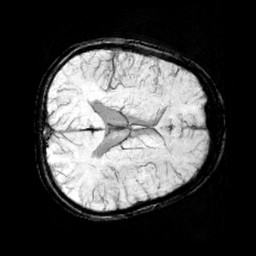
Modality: minIP
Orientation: axial
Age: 12
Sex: female
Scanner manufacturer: siemens
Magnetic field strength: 3 T
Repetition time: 0.027 s
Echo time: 0.02 s